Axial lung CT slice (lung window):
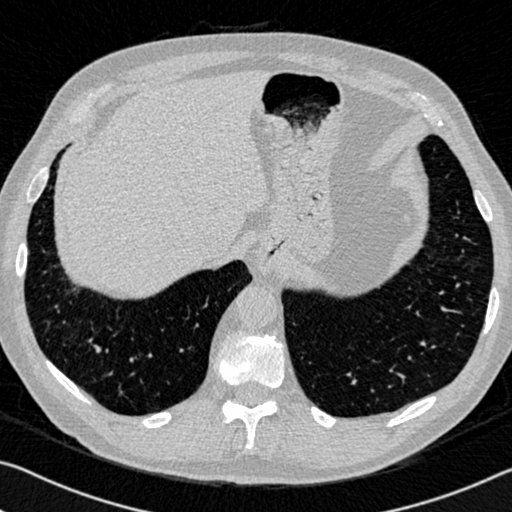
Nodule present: no